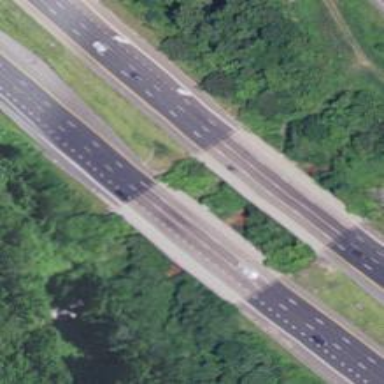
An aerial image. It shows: Bridge over motorway.